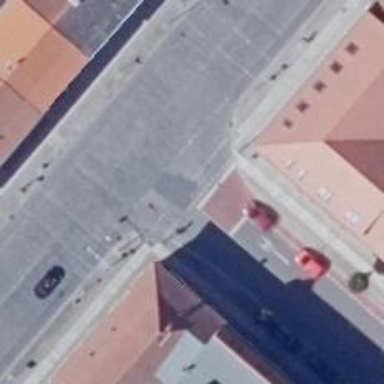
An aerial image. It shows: Secondary road with separate asphalt sidewalk.